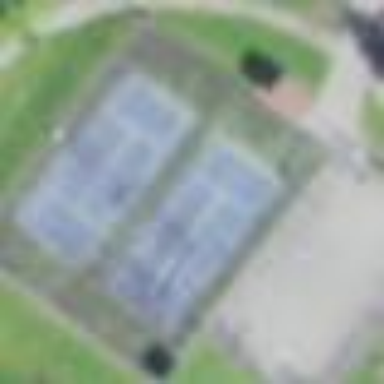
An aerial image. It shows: Tennis court in leisure pitch.